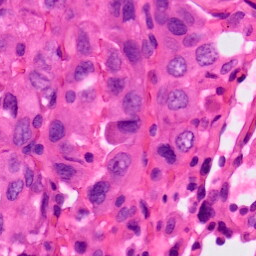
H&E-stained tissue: Lung